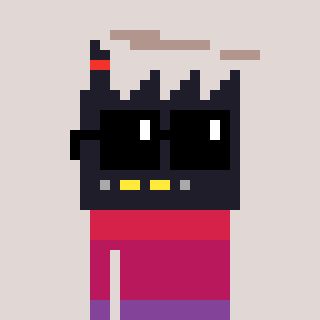
a pixel art character with square black sunglasses, a factory-shaped head and a teal-colored body on a warm background